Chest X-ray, PA view. Patient: 58 years old, sex M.
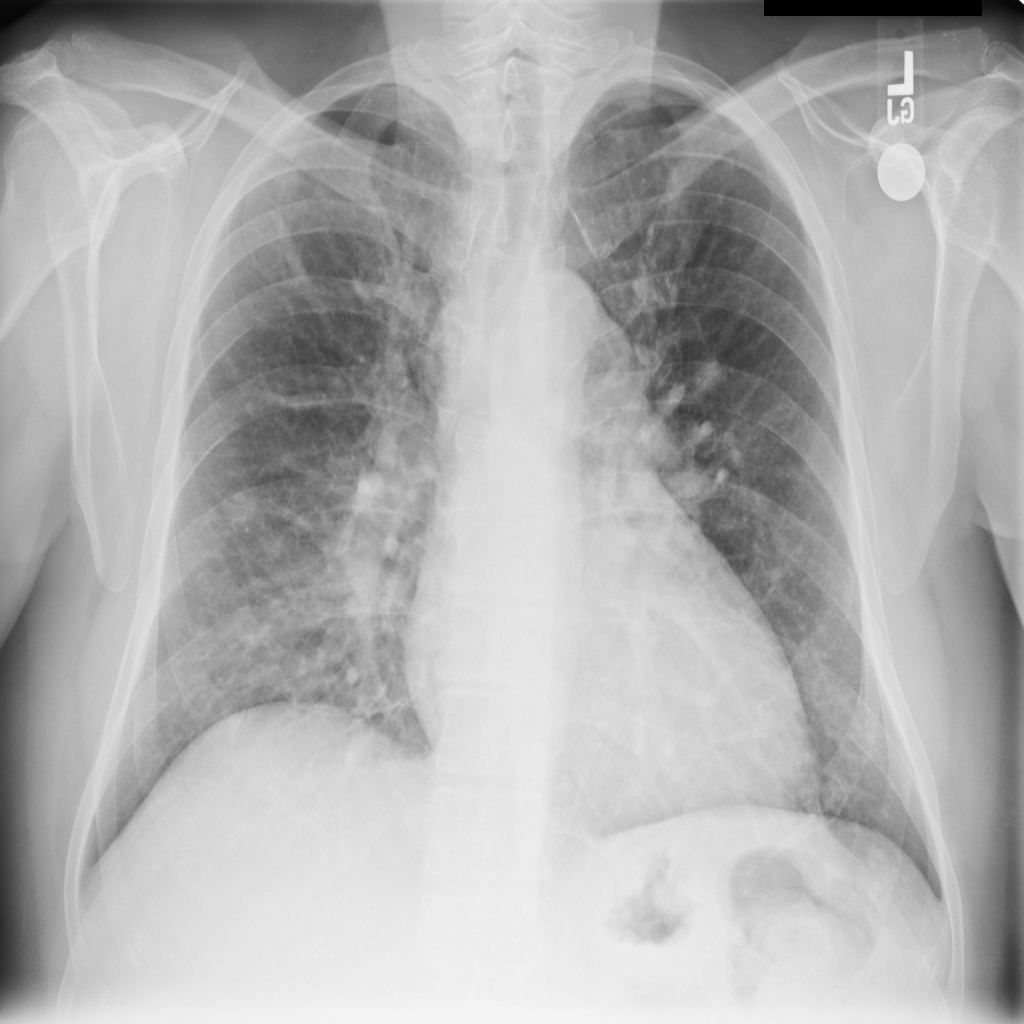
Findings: Nodule